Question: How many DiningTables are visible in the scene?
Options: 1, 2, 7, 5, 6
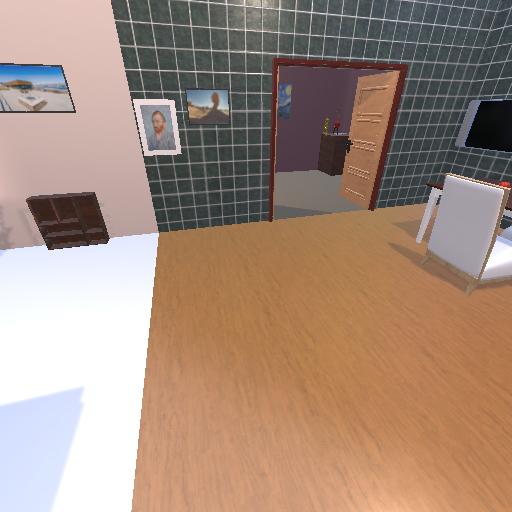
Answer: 1